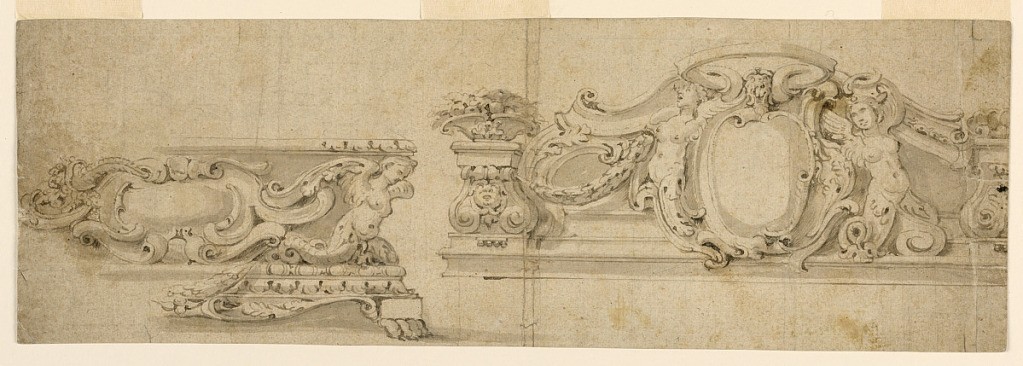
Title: Base and Overdoor
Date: ca. 1675
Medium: Pen and gray-brown ink, gray wash Support: White laid paper
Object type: Drawing
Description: Horizontal format. At left the base. The right part is shown. Supported by lion foot. A harpy with fish tail kneels at the corner. An escutcheon is in the center, crowned by a mark and diadem. Half-figure of a harpy forms left part of frame. Another kneels besides the escutcheon, at right. Brackels of different designs are at the sides.